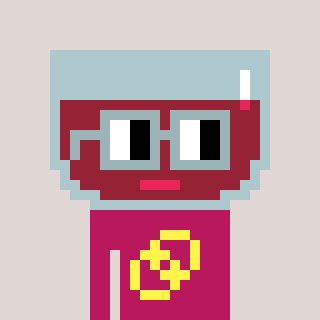
a pixel art character with square dark gray glasses, a wine-shaped head and a darkpink-colored body on a warm background